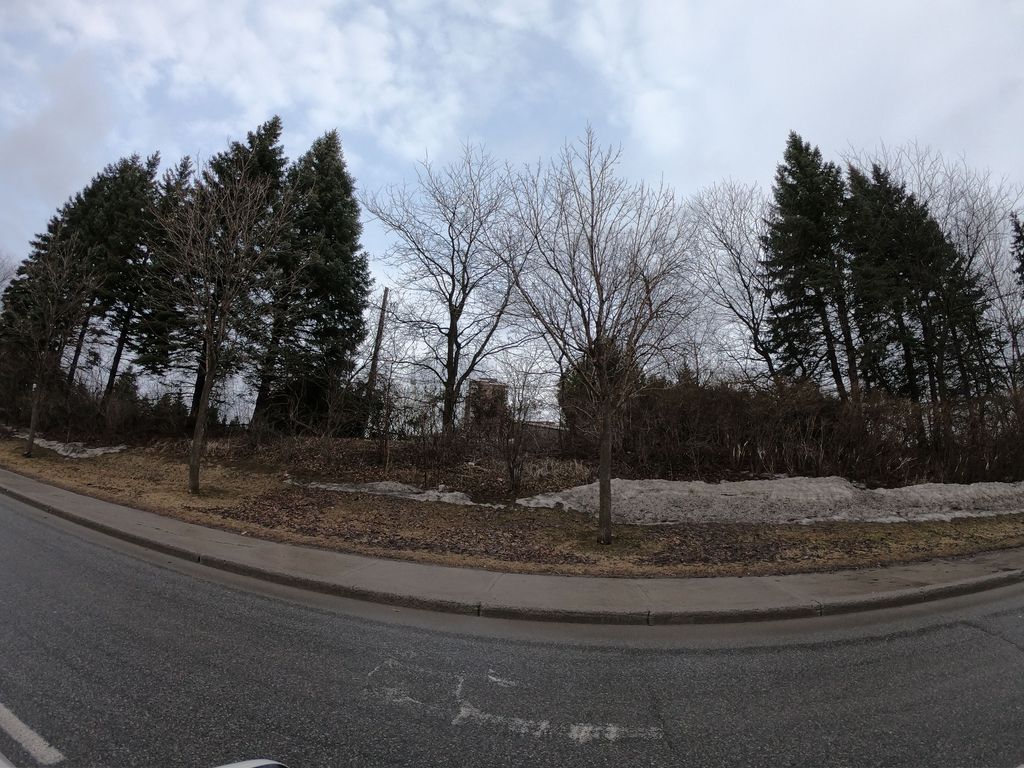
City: ottawa-gatineau